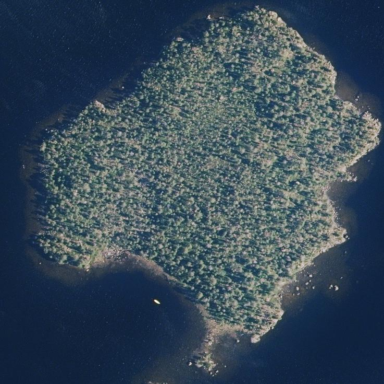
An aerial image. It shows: Islet.